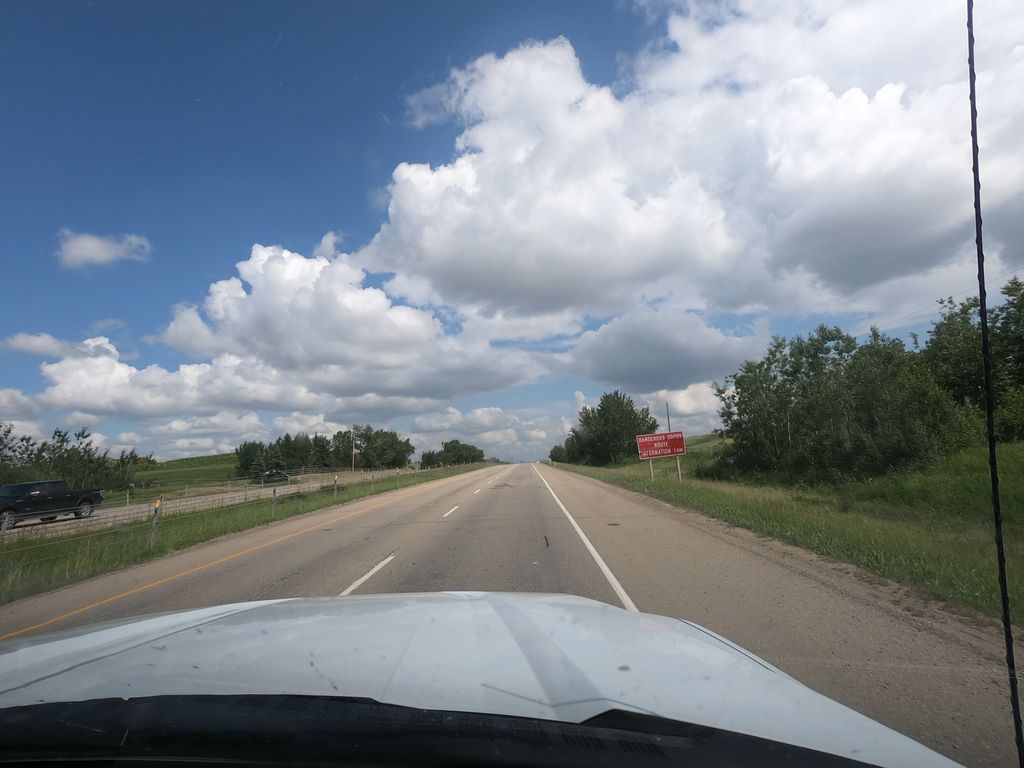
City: edmonton